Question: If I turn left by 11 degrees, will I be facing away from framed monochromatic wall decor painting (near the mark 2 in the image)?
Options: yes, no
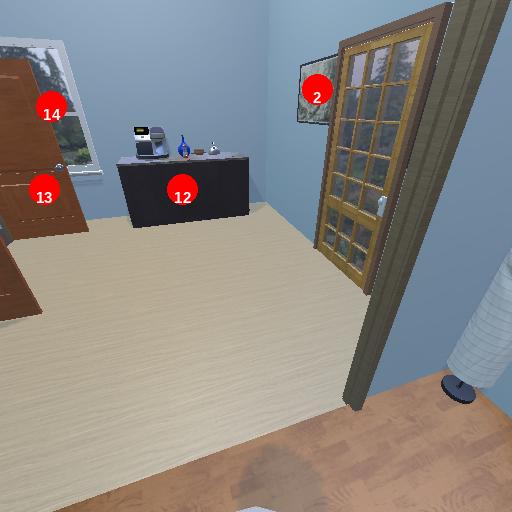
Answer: yes